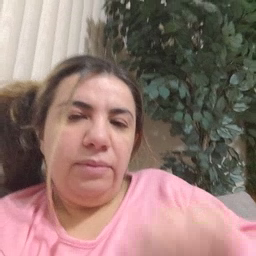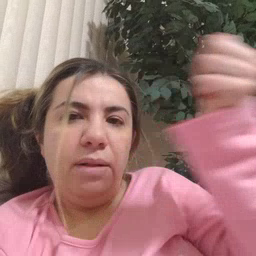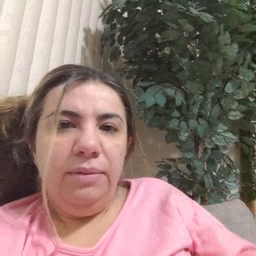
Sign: another